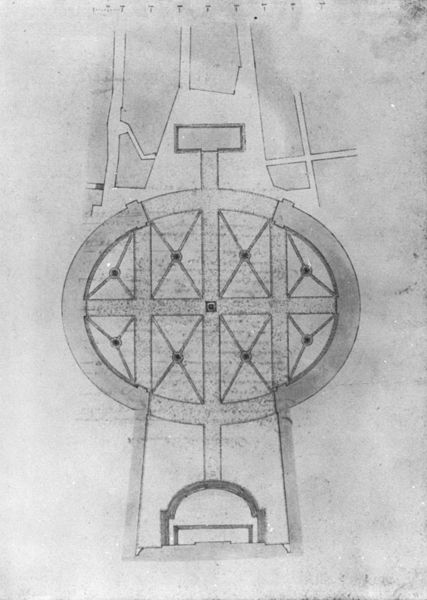
Titel: Studie für die Pflasterung des Petersplatzes
Künstler: Giovanni Lorenzo Bernini
Institution: Rom, Biblioteca Vaticana
Schlagwörter: stadt, skizze, zeichnung, anlage, gebäude, park, architektur, kirche, wege, oval, garten, linien, kuppel, straßen, schwarzweiß, bleistift, entwurf, altar, halbrund, kapelle, beete, plan, zentrum, pavillon, bau, grundriss, sakristei, kreuzungen